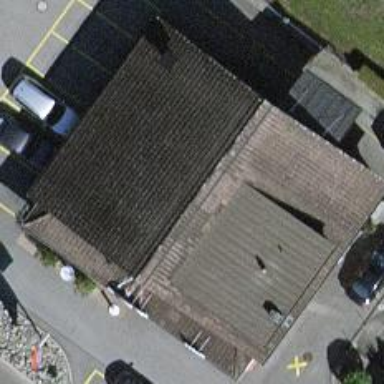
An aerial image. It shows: Pub.